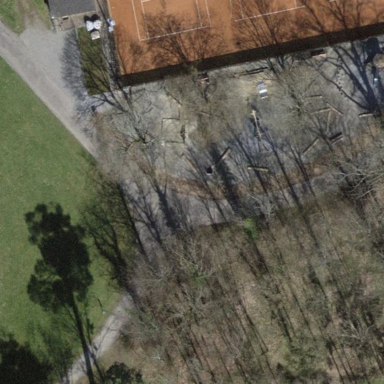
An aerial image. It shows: Playground area for leisure land.